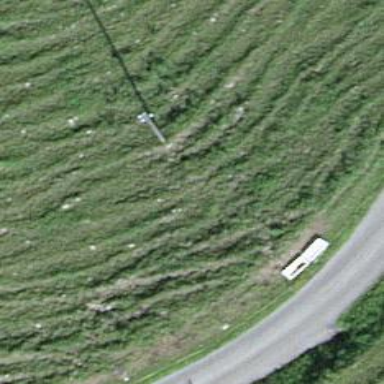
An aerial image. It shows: Minor power line.